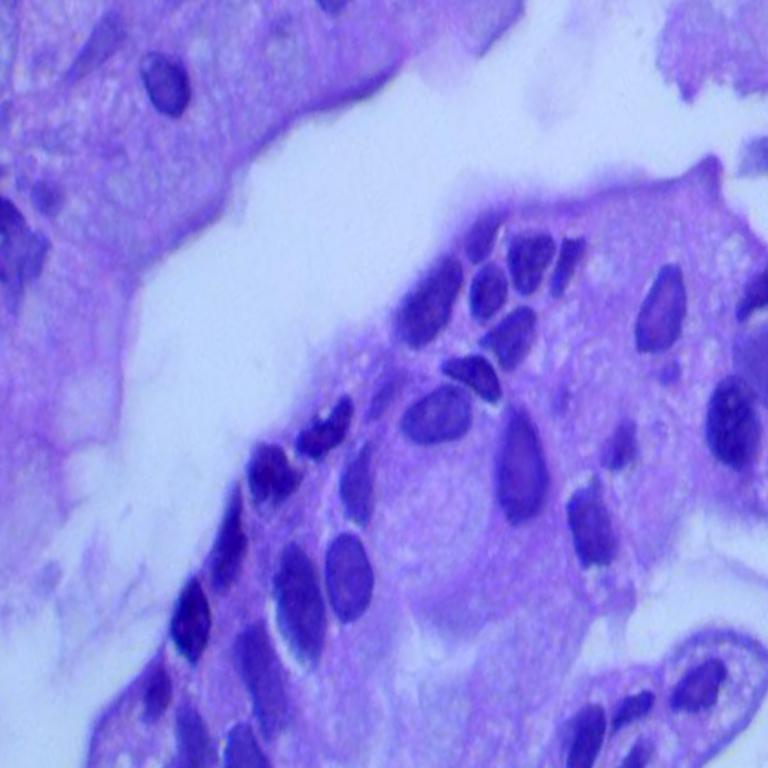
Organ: lung
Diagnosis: adenocarcinomas